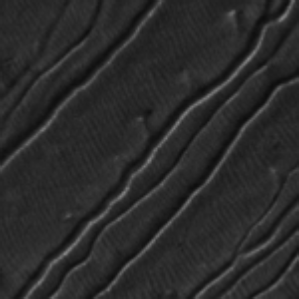
Label: frost